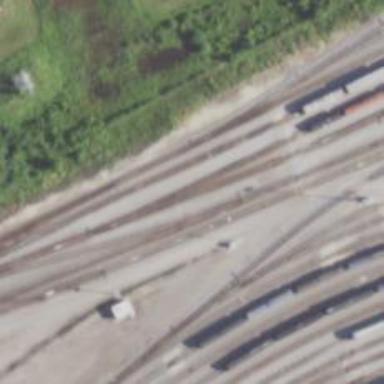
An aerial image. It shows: Railway siding for service.